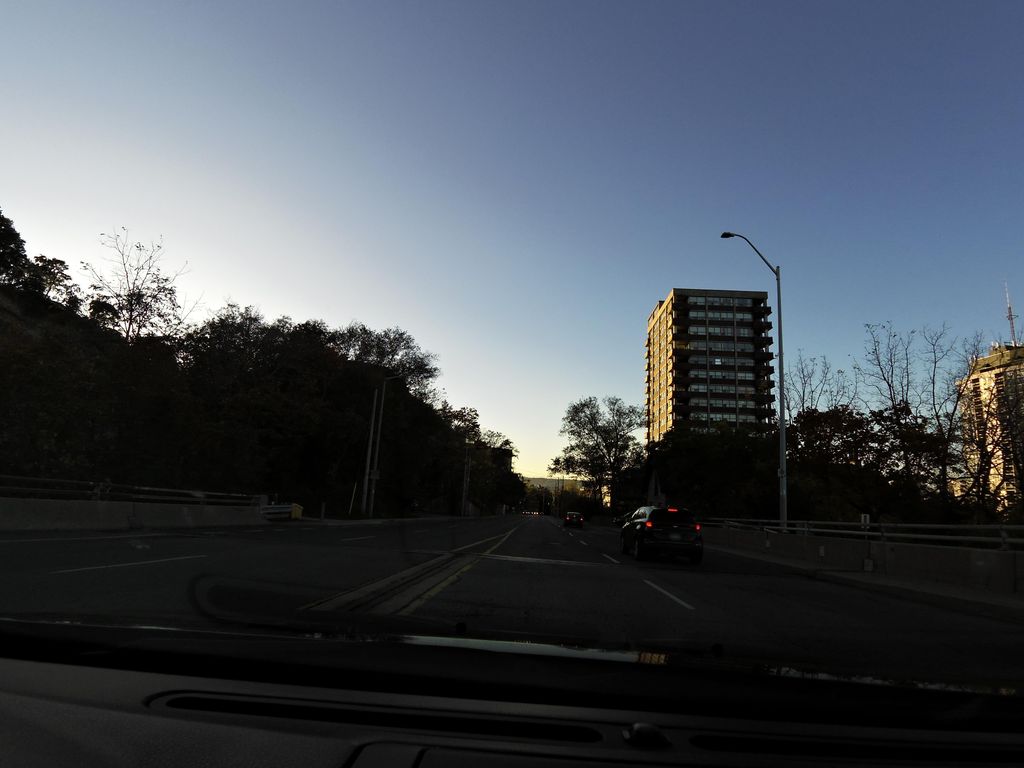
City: hamilton